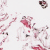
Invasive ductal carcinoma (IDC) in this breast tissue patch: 0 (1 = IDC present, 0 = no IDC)